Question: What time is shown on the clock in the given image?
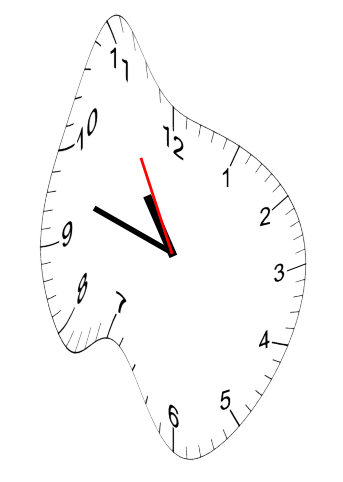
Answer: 10:47:55